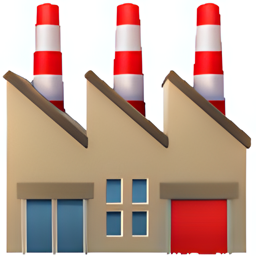
Name: factory
Emoji: 🏭
Group: Travel & Places
Sub-group: place-building